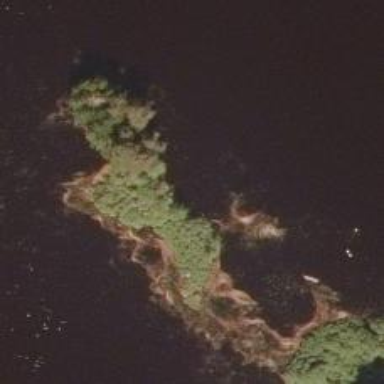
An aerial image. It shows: Islet.